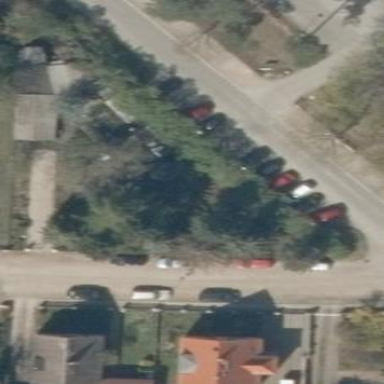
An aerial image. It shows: Parking available on the street side.